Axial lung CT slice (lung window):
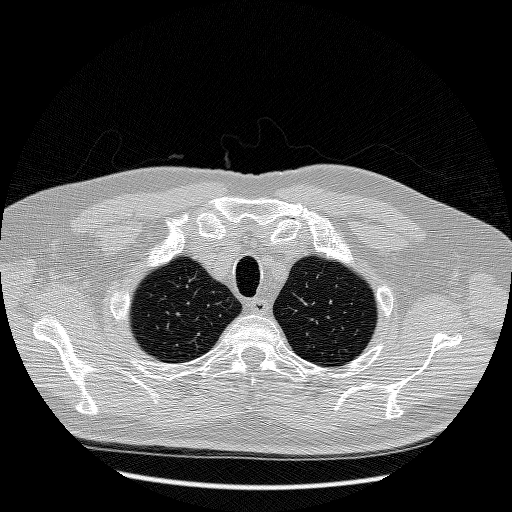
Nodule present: no